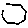
Label: hexagon